Question: I'm trying to use buttons as the only input into a worksheet database.

Only buttons 1,2 & 3 will add data to my worksheet via the code below
'''
'Name for Button 1 = B_1
Private Sub B_1_Click()
Dim iRow As Long
Dim ws As Worksheet
Set ws = Worksheets("Database")
'find first empty row in database
iRow = ws.Range("A:D").Find(What:="*", SearchOrder:=xlRows, _
SearchDirection:=xlPrevious, LookIn:=xlValues).Row + 1
'copy the data to the database
ws.Cells(iRow, 1).Value = Date
ws.Cells(iRow, 2).Value = Time
'This has to be bacon, tomato or cheese
ws.Cells(iRow, 3).Value = ???????
ws.Cells(iRow, 4).Value = 1
MsgBox "Data added", vbOKOnly + vbInformation, "Data Added"
Application.DisplayAlerts = False
ActiveWorkbook.Save
End Sub
'''
IRow, 3 is where I have the problem. I want to store the info for bacon, tomato or cheese first and then when I press 2. The data in the worksheet should look something like this.
Date 12/01/2015
Time 14:20
Food BACON
Quantity 2
I've used a textbox previously as the input.
Can anybody please assist me with this code.
Thanks
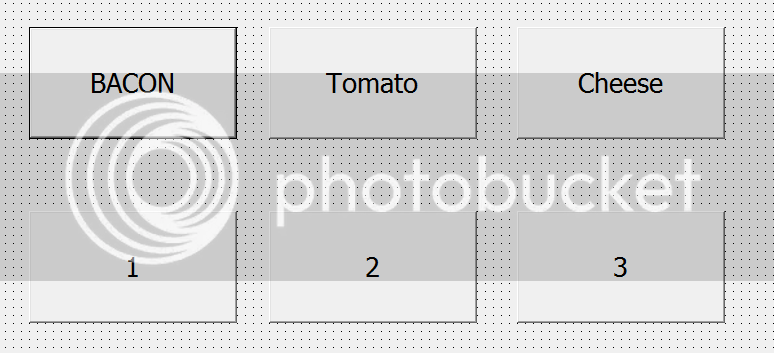
Answer: If you want to work with only one food at a time, you should use Option Buttons instead of Commandbuttons. Option Buttons are mutually exclusive - if you select Cheese, Bacon is automatically deselected.
If you want to process multiple foods at once, you should use Toggle Buttons. Toggle Buttons are either up or down, but they're not mutually exclusive. They have the added benefit of looking like Command Buttons.
If you want the mutual exclusivity of Option Buttons, but you must have something that looks and works like a Commandbutton, then you have a couple of options, none of them optimal:
1. You could use a Tab Strip and hide everything except the tabs.
2. You could set a module-level variable that remembers the last button pushed. You would probably want to add code that would change the color of the button so the user knows which they pressed. And if you did that, you probably don't need the module-level variable, you could just read which button had the color.
3. You can make Toggle Buttons mutually exclusive through code. I'd personally go with this one so you get the visual effect of the button being pressed.
Here's some code to get you started
'''
Private mbEventsDisabled As Boolean
Public Property Let EventsDisabled(ByVal bEventsDisabled As Boolean): mbEventsDisabled = bEventsDisabled: End Property
Public Property Get EventsDisabled() As Boolean: EventsDisabled = mbEventsDisabled: End Property
Private Sub tgBacon_Click()
If Not Me.EventsDisabled Then ClearToggles Me.tgBacon
End Sub
Private Sub tgCheese_Click()
If Not Me.EventsDisabled Then ClearToggles Me.tgCheese
End Sub
Private Sub tgTomato_Click()
If Not Me.EventsDisabled Then ClearToggles Me.tgTomato
End Sub
Public Sub ClearToggles(tg As ToggleButton)
Me.EventsDisabled = True
Me.tgBacon.Value = Me.tgBacon.Name = tg.Name
Me.tgCheese.Value = Me.tgCheese.Name = tg.Name
Me.tgTomato.Value = Me.tgTomato.Name = tg.Name
Me.EventsDisabled = False
End Sub
'''
If you had more than three toggles, you'd want to refactor the ClearToggles sub to loop instead of calling them out individually.
'''
Public Sub ClearToggles(tg As ToggleButton)
Dim ctl As Control
Me.EventsDisabled = True
For Each ctl In Me.Controls
If TypeName(ctl) = "ToggleButton" And ctl.Name <> tg.Name Then
ctl.Value = False
End If
Next ctl
Me.EventsDisabled = False
End Sub
'''